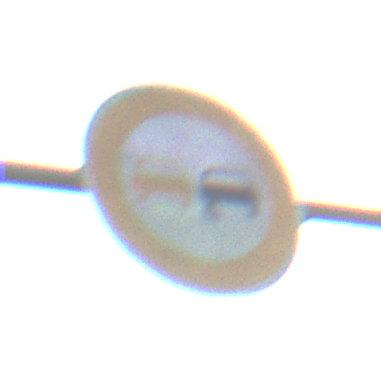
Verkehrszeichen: Ueberholverbot
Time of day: SunriseSunset
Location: Outdoor (Nature)
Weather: PartlyCloudy
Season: NotSpecified
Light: Natural